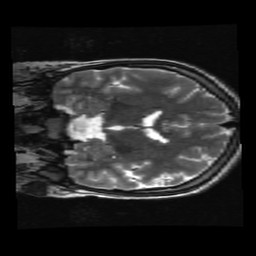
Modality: T2w
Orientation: coronal
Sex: female
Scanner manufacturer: ge
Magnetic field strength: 3 T
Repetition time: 5 s
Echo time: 0.1012 s